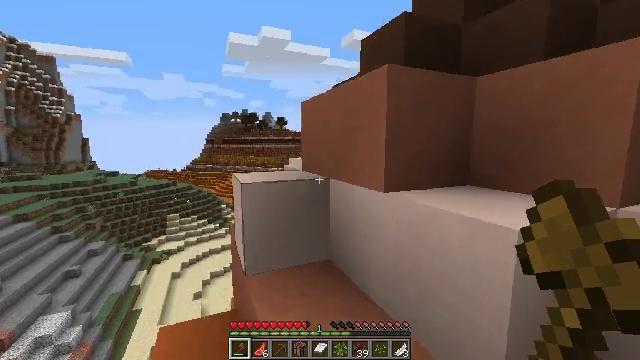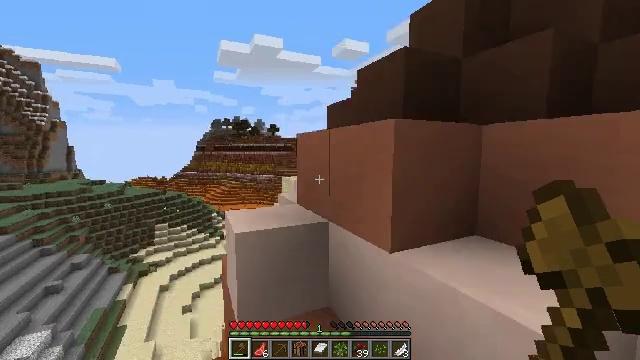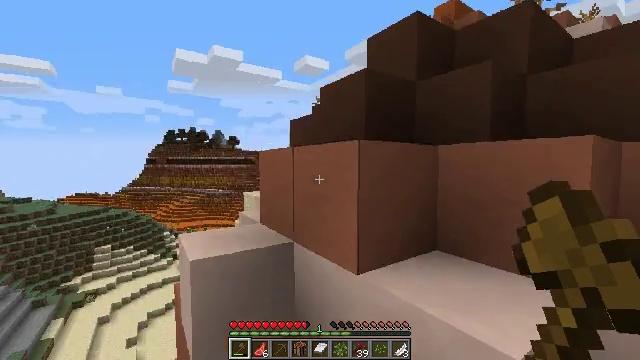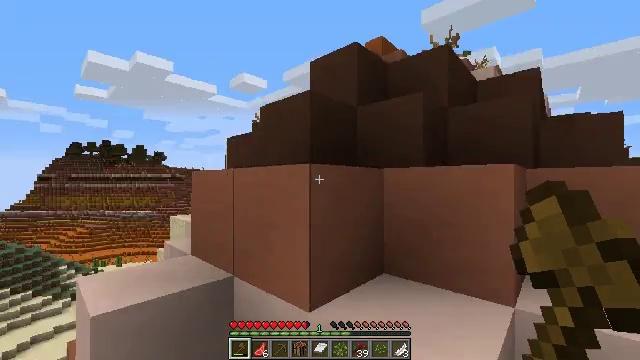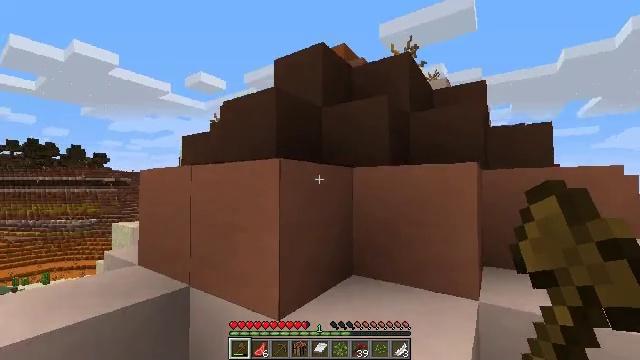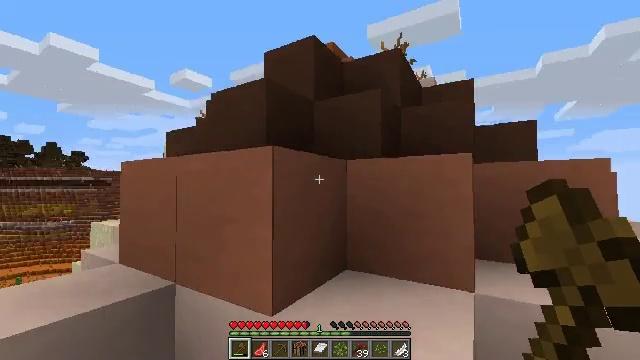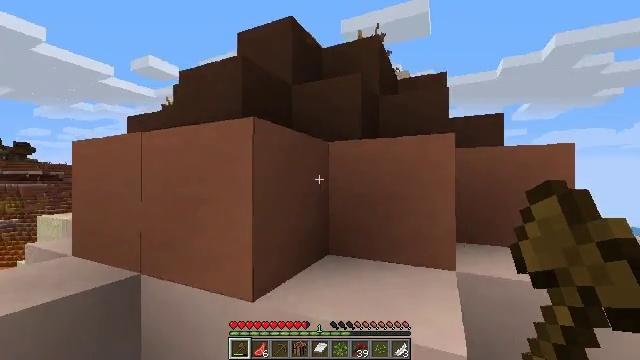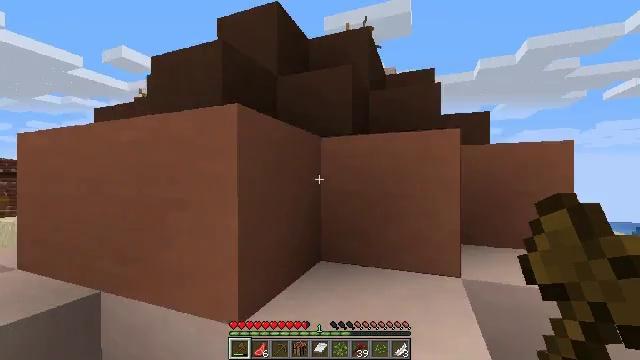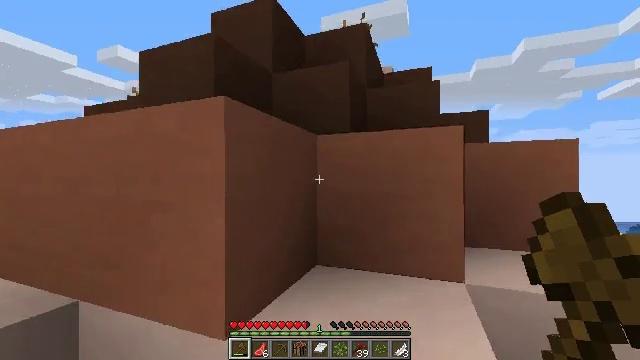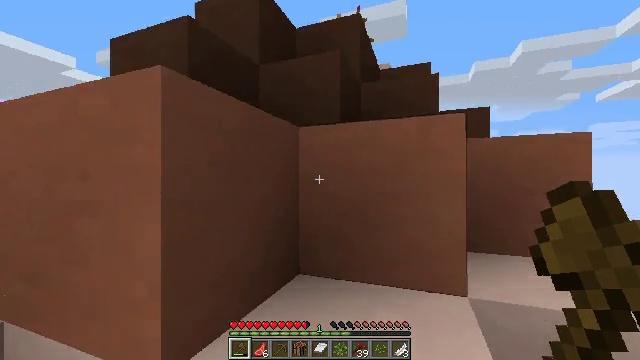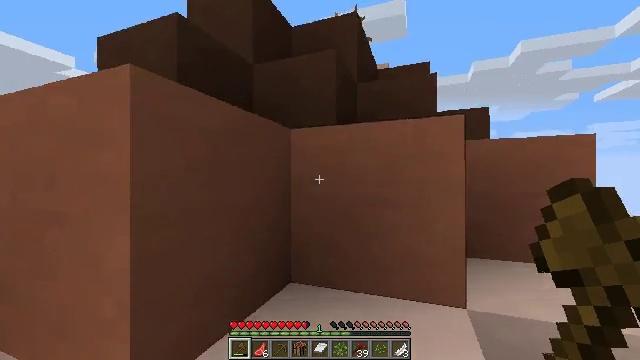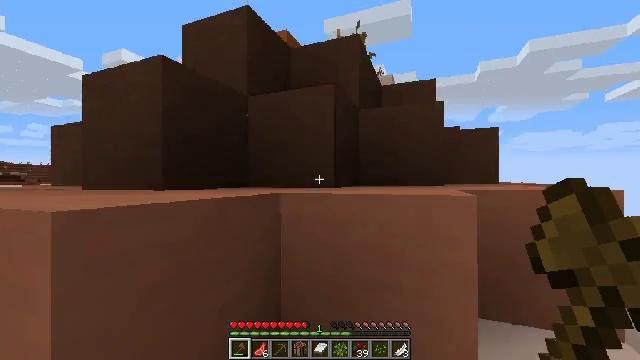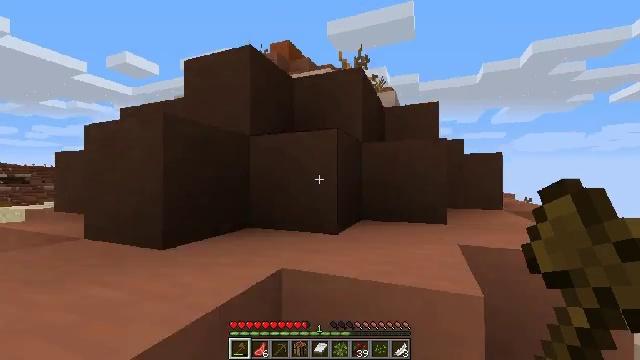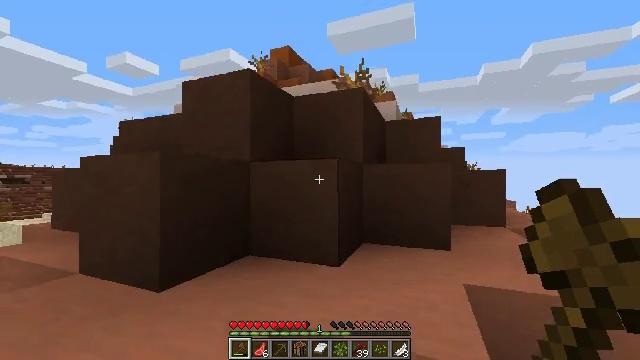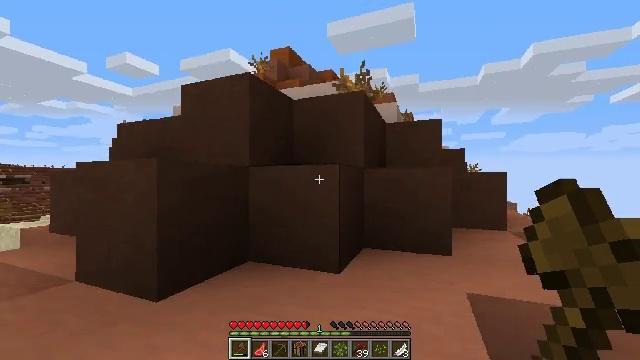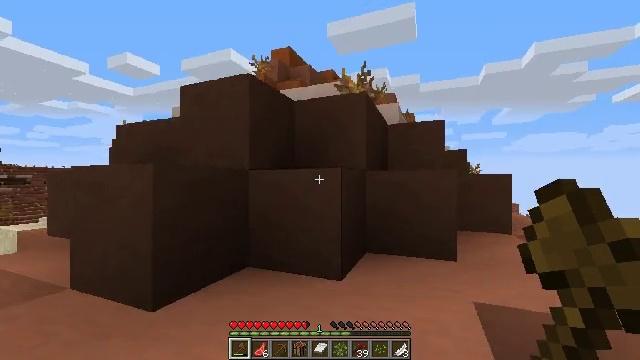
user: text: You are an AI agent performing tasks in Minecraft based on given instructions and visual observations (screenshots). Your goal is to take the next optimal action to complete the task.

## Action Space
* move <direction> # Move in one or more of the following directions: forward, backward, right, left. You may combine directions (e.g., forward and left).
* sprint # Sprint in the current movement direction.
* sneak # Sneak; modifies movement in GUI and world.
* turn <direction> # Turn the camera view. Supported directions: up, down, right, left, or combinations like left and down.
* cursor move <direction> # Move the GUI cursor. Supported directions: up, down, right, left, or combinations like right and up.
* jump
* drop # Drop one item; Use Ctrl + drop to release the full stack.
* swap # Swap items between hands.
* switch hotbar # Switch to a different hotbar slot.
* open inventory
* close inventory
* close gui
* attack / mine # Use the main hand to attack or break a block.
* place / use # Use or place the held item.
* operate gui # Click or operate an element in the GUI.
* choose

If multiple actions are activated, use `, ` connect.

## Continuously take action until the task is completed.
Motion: motion action
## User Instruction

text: Gather red sand by digging.
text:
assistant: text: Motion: move forward, turn right and up
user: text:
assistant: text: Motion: move forward, turn right and up
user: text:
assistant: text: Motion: move forward, turn right and up
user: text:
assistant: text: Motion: move forward, turn right and up
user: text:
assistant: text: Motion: move forward, turn right
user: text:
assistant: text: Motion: move forward and move right, turn right and down
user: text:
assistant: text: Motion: move forward and move right, turn right
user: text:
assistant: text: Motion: move forward and move right
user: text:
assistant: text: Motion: move forward and move right
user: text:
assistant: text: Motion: move forward, jump
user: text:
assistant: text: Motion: move forward, turn left, jump
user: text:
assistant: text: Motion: move forward, jump
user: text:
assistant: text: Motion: move forward, jump
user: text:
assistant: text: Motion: move forward
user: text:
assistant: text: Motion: move forward
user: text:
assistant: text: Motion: move forward
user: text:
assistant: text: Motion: move forward, jump
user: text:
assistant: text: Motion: move forward, jump
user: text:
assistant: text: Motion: move forward, turn left, jump
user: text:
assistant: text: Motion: move forward, turn left and down, jump
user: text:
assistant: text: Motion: move forward, turn left and down, jump
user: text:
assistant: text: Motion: move forward, turn left
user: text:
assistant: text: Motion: move forward, turn left
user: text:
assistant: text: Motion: move forward, turn left
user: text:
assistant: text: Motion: move forward, turn left
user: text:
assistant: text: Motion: move forward, turn left
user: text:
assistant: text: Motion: move forward, turn left, jump
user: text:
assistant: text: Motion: move forward, jump
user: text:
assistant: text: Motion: move forward, jump
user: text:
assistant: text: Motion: move forward, jump